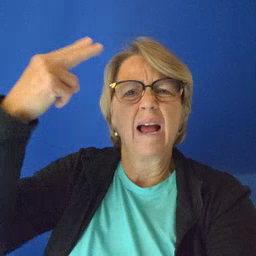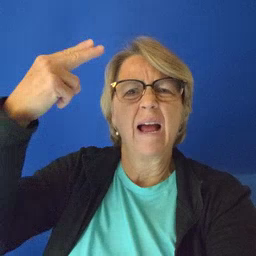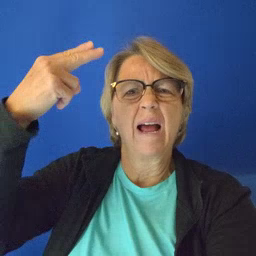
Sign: high